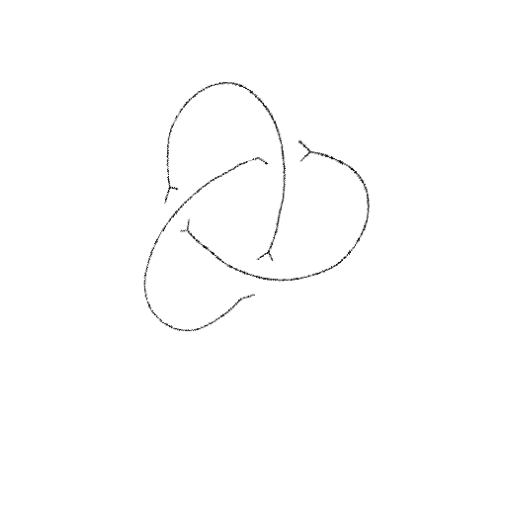
Crossing number: 3